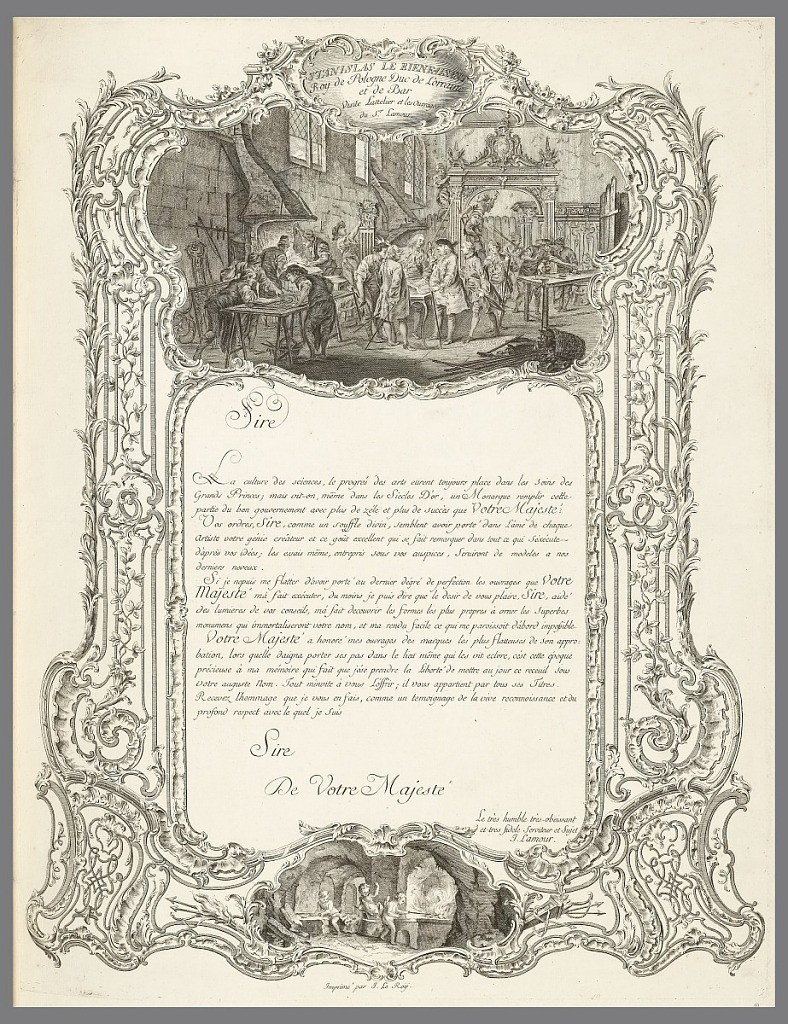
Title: RECUEIL DES OUVRAGES EN SERRURERIE que STANISLAS LE BIEN-FAISANT, Roy de Pologne, Duc de Lorraine et de Bar a fait poser sur la place Royale DE NANCY, à la gloire de Louis le BIEN-AIMÉ, Composé et exécuté par Jean Lamour son Serrurier ordinaire avec un discours sur L’art de Serrurerie et plusieurs autres desseins de Son Invention. Dedié au Roy.
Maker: Jean Lamour, French, 1698–1771
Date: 1759–68
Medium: engraving on heavy cream laid paper
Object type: Bound Volume
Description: Bound album containing designs for decorative ironwork after Jean Lamour for the city of Nancy and Royal palaces.